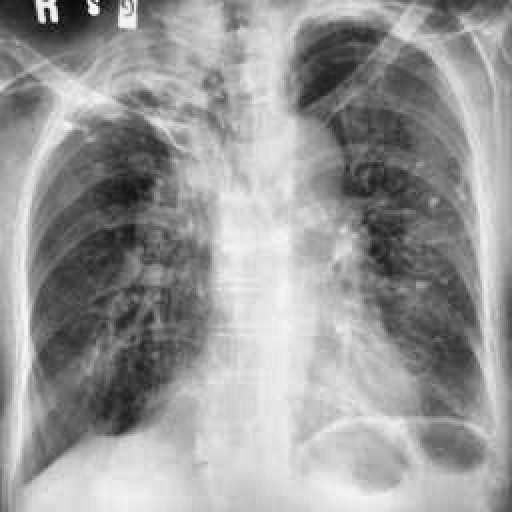
Finding: TUBERCULOSIS